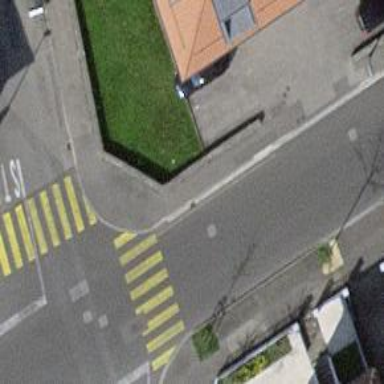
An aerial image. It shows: Asphalt sidewalk along the footway.